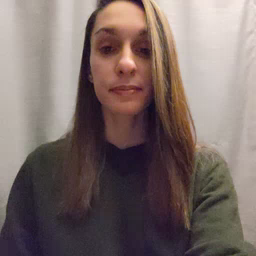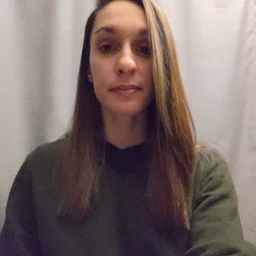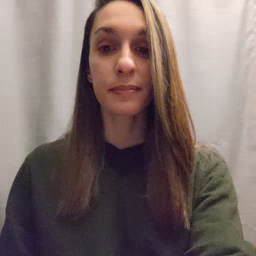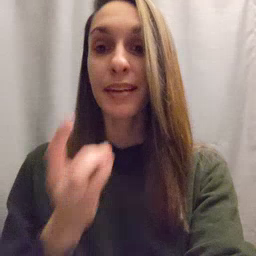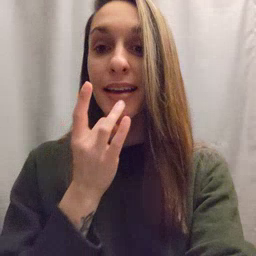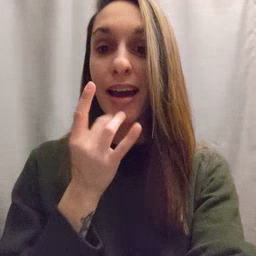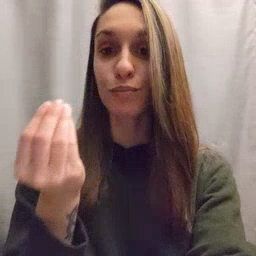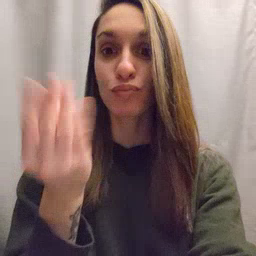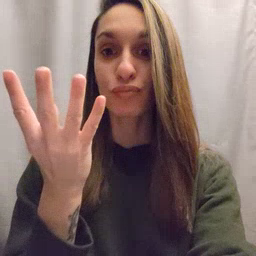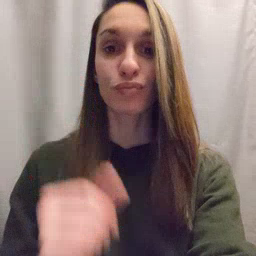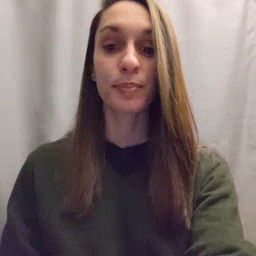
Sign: lamp